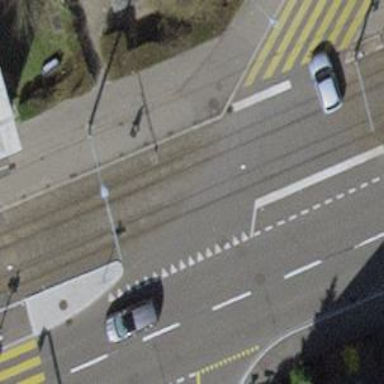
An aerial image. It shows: Tram level crossing on the railway.